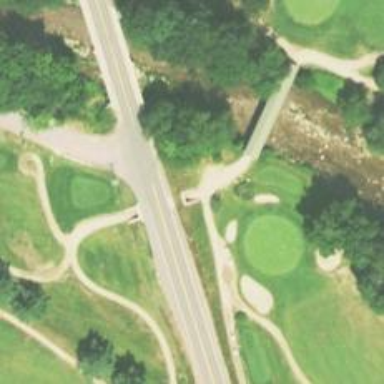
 with classic and skating grooming. It resembles golf cart path."